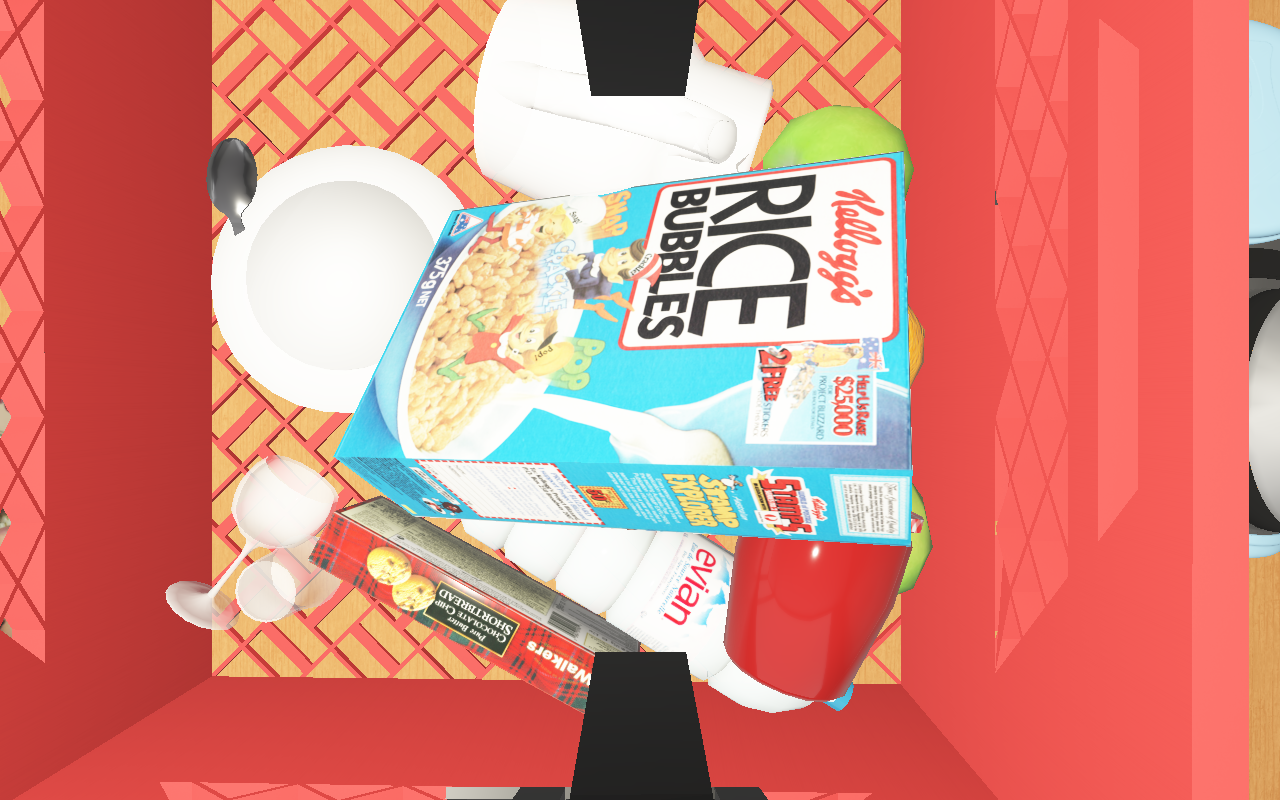
Objects in the scene:
carafe
water bottle
apple
orange
orange
plate
jam jar
cereal box
cereal box